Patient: sex F, age 65
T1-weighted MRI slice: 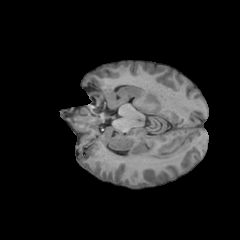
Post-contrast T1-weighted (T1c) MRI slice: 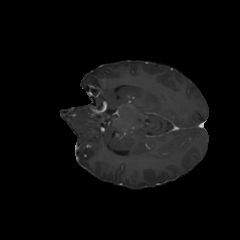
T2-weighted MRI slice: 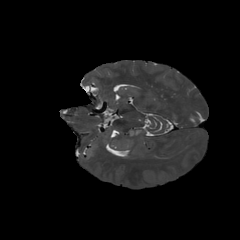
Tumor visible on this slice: yes
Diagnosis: Glioblastoma, IDH-wildtype
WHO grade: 4